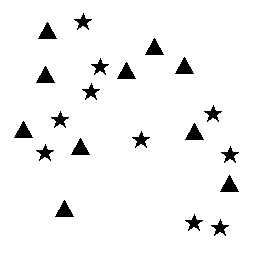
Squares: 0
Triangles: 10
Stars: 10
Total shapes: 20